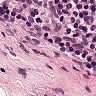
Metastatic tissue present: no